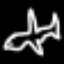
Label: airplane